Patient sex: F
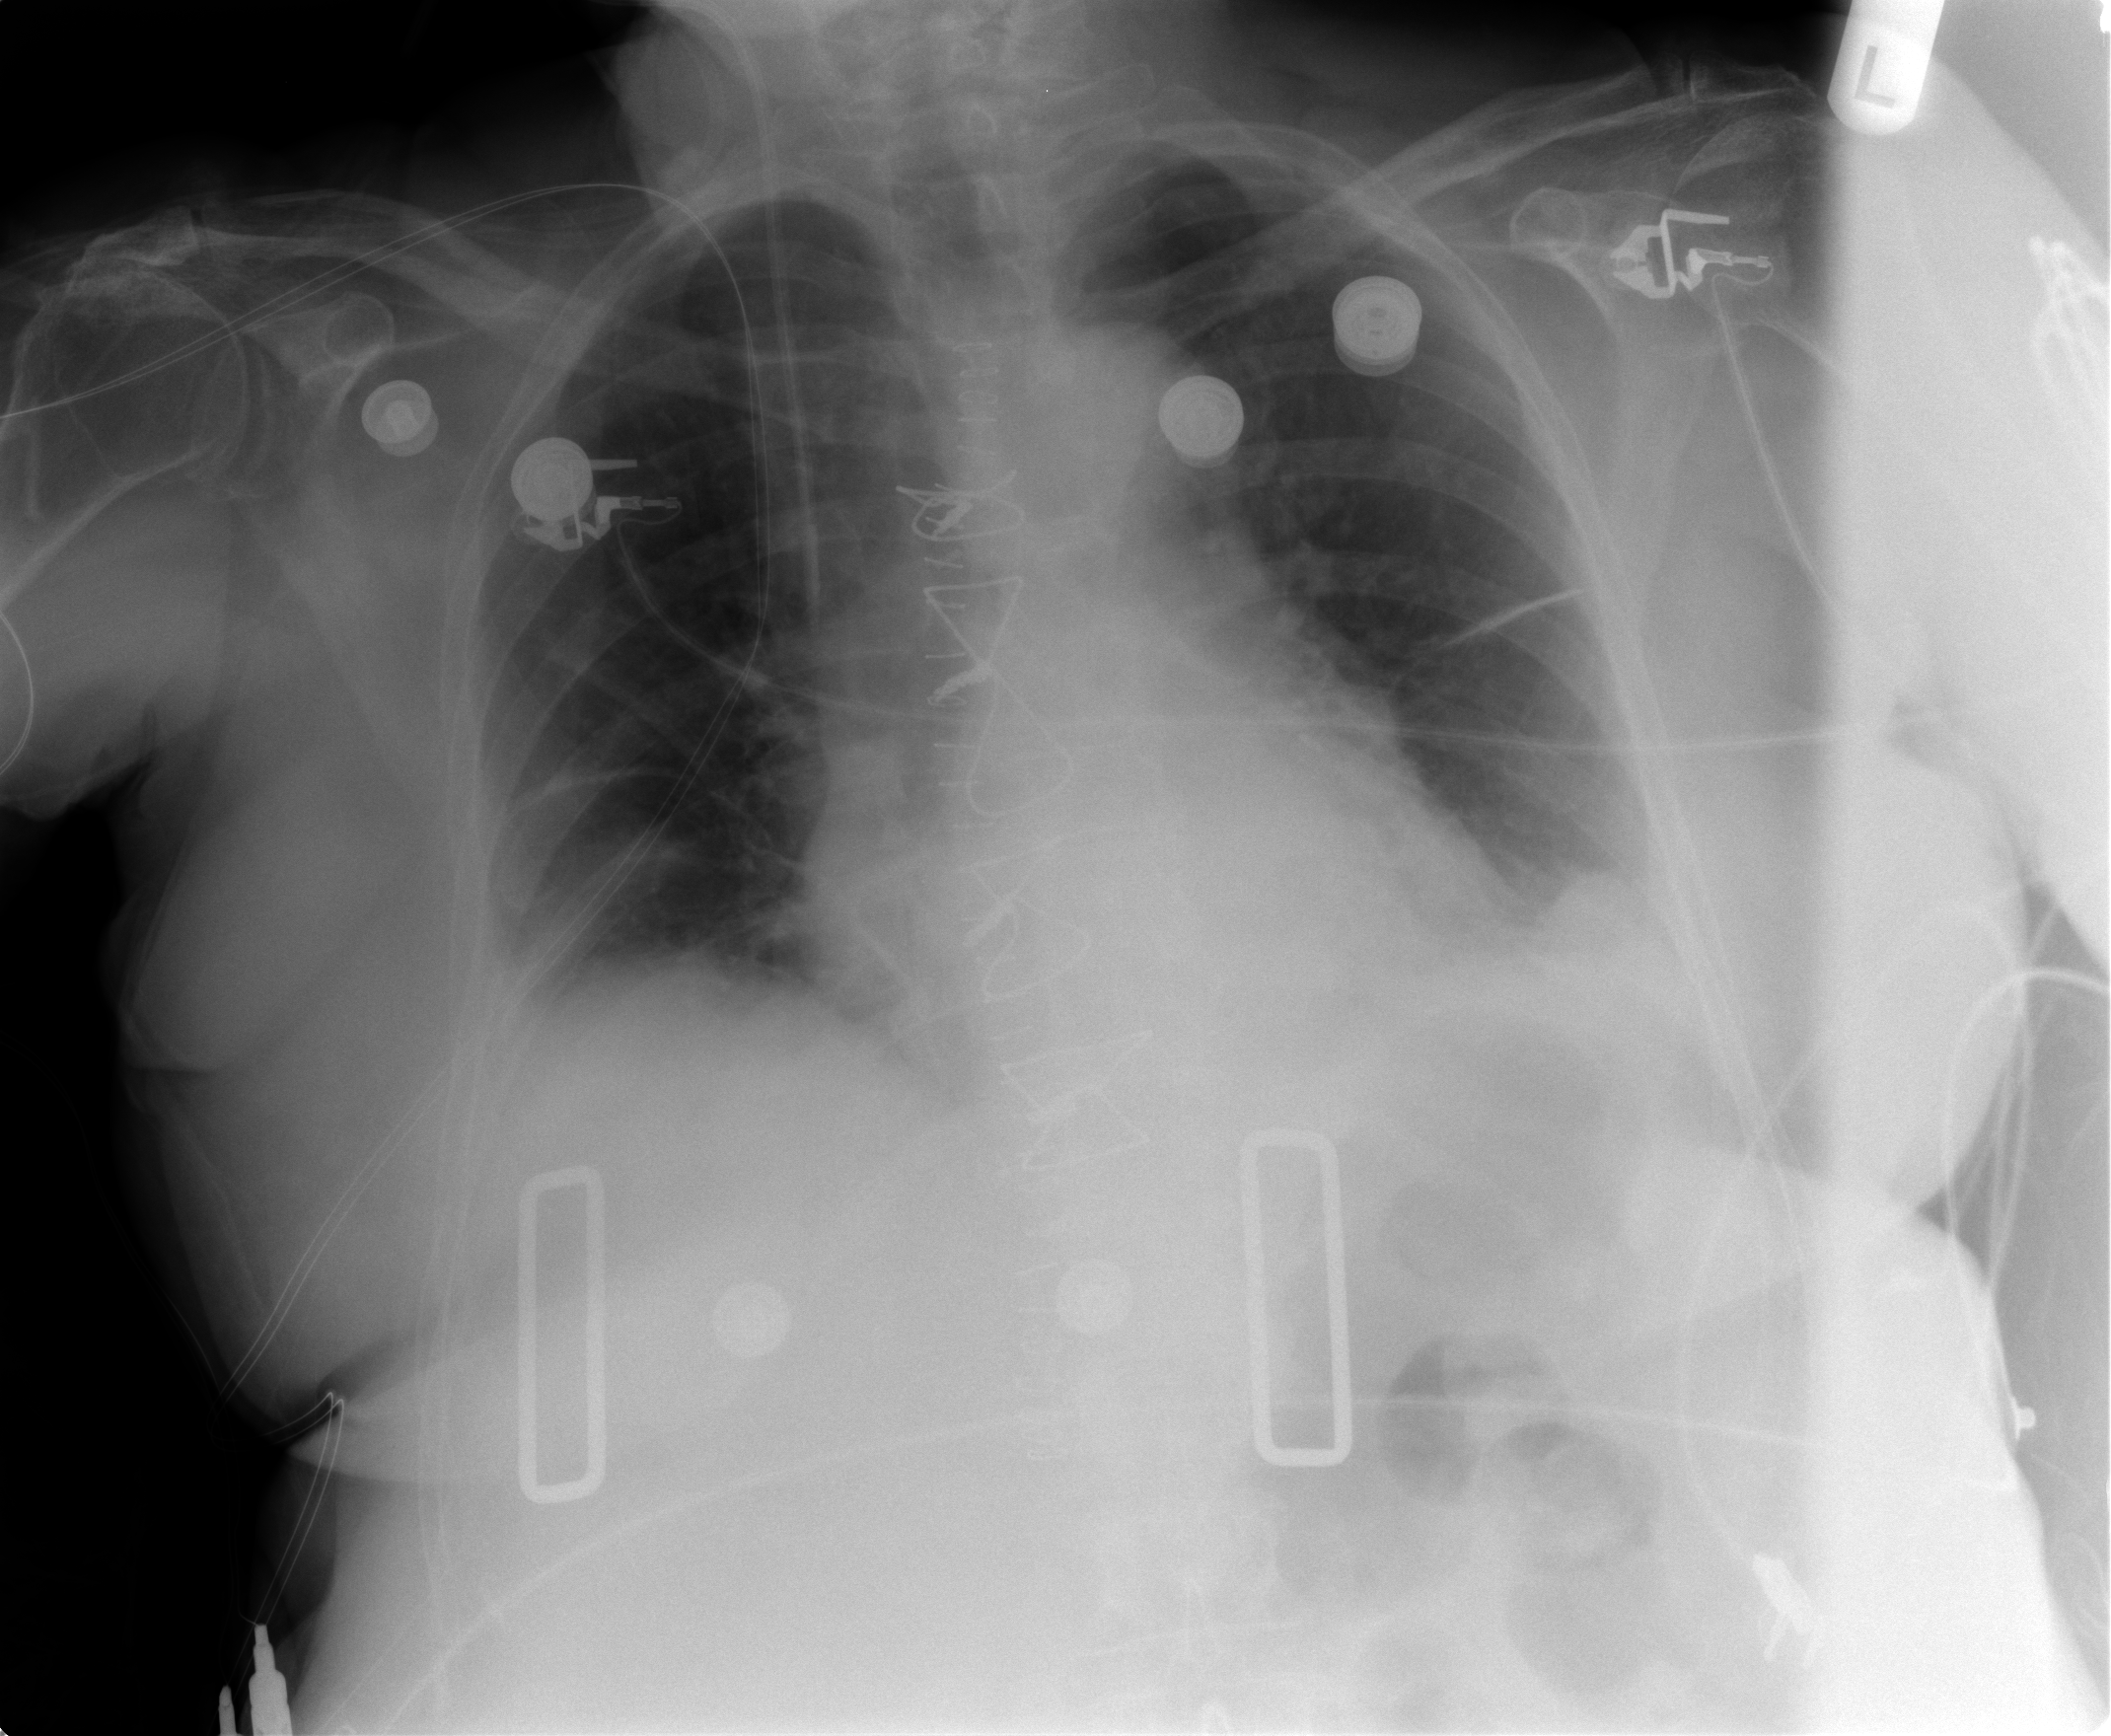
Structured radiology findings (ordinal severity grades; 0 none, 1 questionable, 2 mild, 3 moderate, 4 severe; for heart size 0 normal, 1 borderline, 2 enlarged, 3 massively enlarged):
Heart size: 0
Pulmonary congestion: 2
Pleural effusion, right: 2
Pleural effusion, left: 2
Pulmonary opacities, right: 0
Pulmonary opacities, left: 0
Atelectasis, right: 2
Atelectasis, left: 2